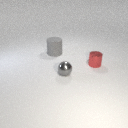
small red metal cylinder behind small gray metal sphere